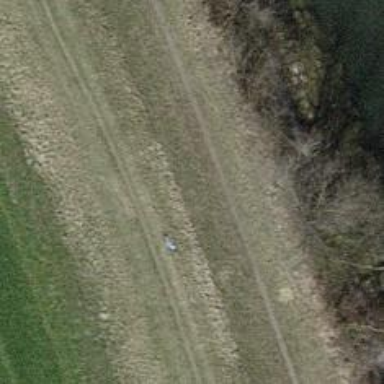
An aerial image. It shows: Path with surface of grass pavers.